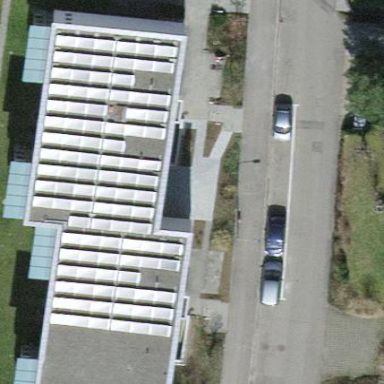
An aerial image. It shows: Flat-roofed apartment building.